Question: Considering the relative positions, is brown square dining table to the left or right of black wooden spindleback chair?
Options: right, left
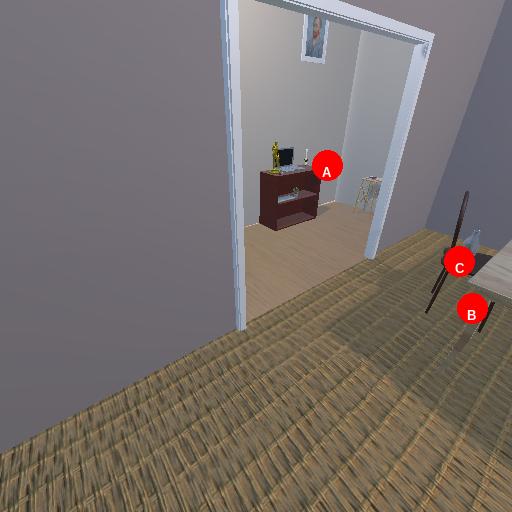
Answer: right